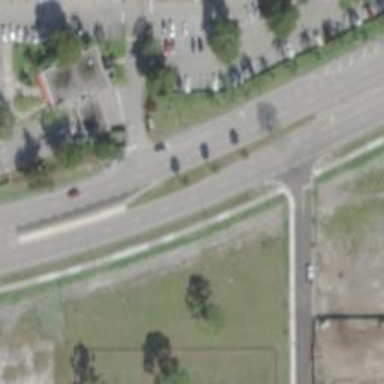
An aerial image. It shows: Secondary road with asphalt surface.